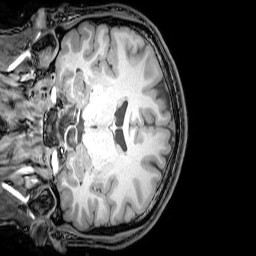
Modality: T1w
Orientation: coronal
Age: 20
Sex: male
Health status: healthy
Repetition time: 0.081 s
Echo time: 0.037 s